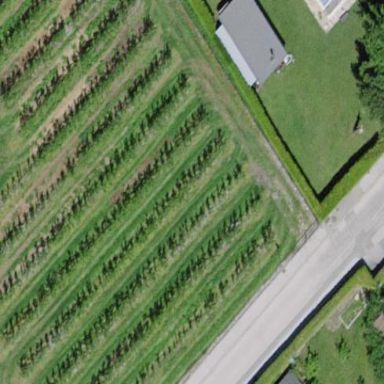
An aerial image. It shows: Orchard.